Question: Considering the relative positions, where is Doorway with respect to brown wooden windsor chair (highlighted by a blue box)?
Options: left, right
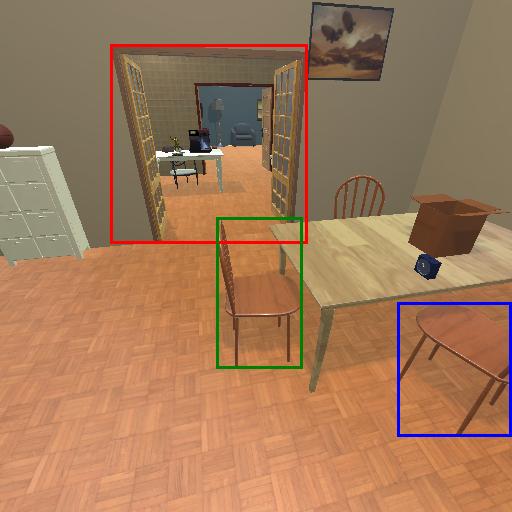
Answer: left